Field crop: maize
Growth stage: 2
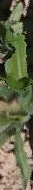
Species: maize